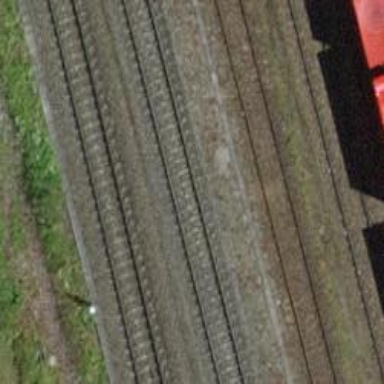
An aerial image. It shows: Single-track railway with electrified contact lines.